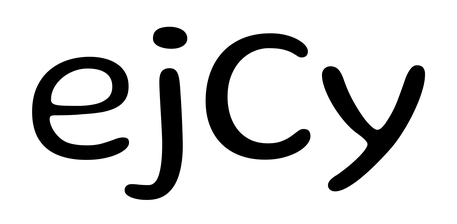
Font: Gluten_Light